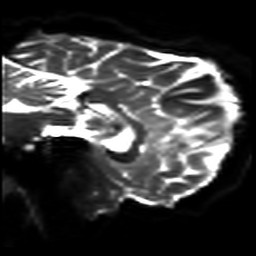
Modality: DWI
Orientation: sagittal
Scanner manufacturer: philips
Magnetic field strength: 7 T
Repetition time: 9.612 s
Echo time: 0.073 s